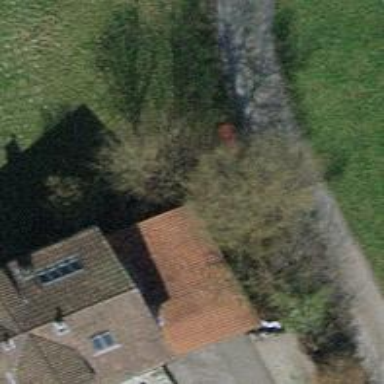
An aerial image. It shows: Red bench.